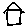
Label: house